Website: walmart
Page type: customer-info-address
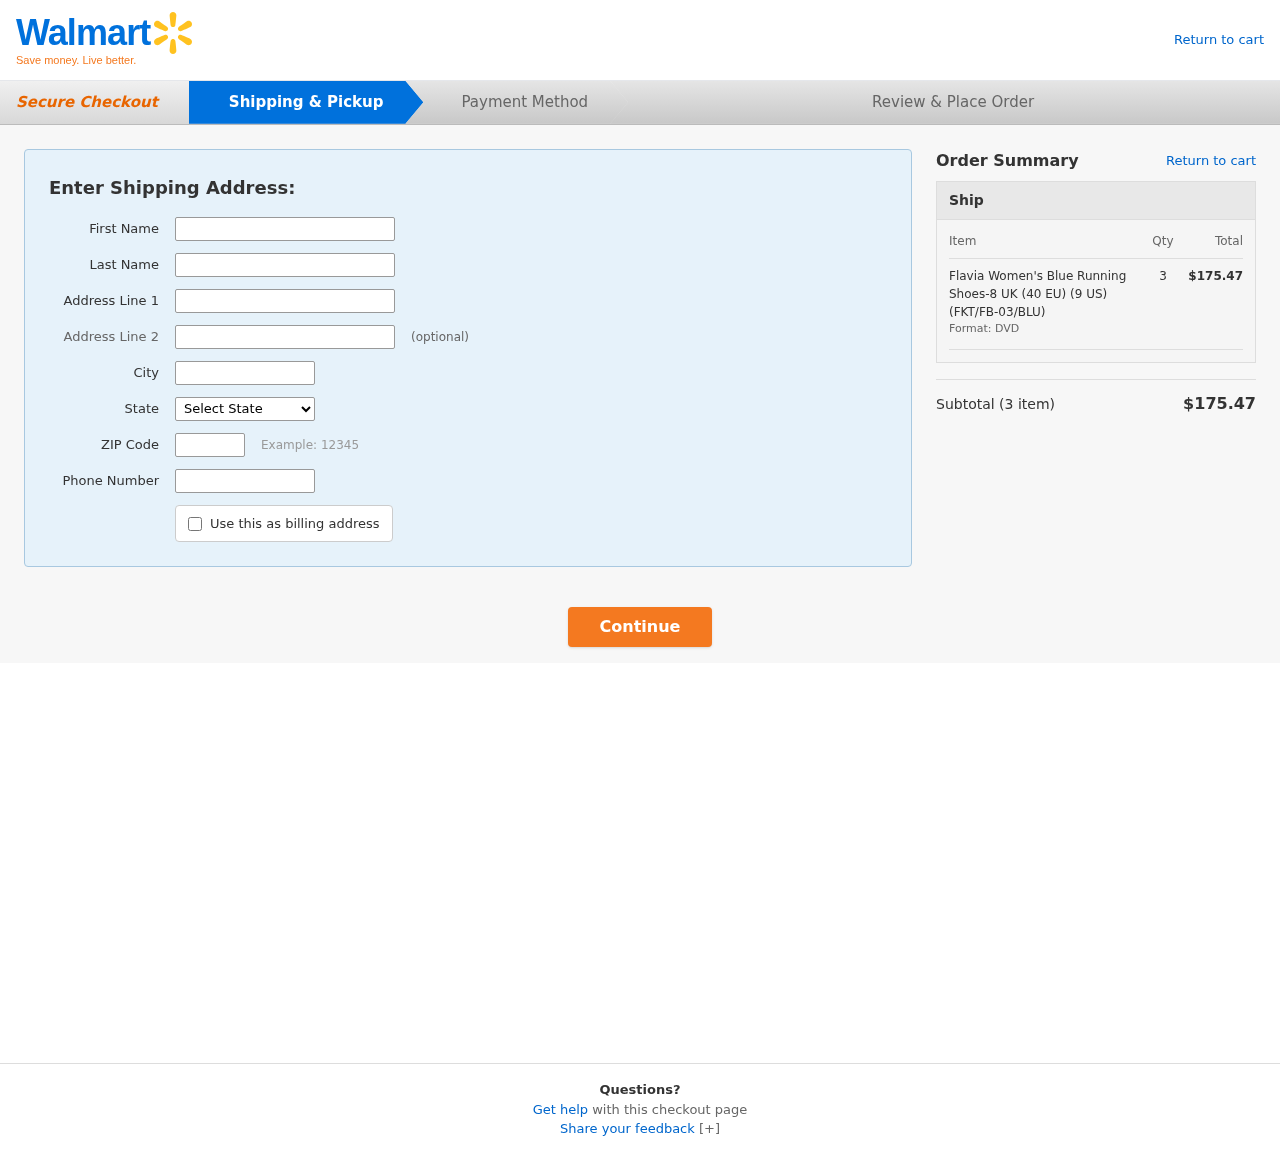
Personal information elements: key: PII_CITY
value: East Larry
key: PII_FIRSTNAME
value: Alex
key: PII_LASTNAME
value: Evans
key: PII_PHONE
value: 9772434021
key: PII_POSTCODE
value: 44915
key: PII_STATE
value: Missouri
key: PII_STREET
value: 100 Jessica Lakes
Product elements: key: PRODUCT1_NAME
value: Flavia Women's Blue Running Shoes-8 UK (40 EU) (9 US) (FKT/FB-03/BLU)
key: PRODUCT1_QUANTITY
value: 3
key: PRODUCT1_LINE_TOTAL
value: $175.47
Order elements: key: ORDER_NUM_ITEMS
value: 3
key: ORDER_SUBTOTAL
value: $175.47